Aerial crown-view tile of a tropical tree (Barro Colorado Island, Panama), acquired 20250715:
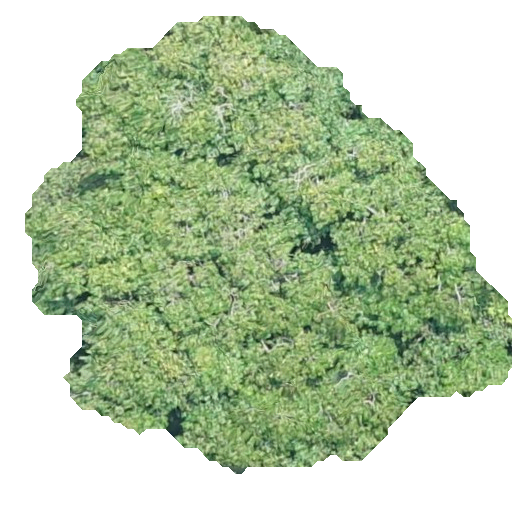
Species: Quararibea asterolepis
GBIF accepted scientific name: Quararibea asterolepis
Crown area: 223.909 m²